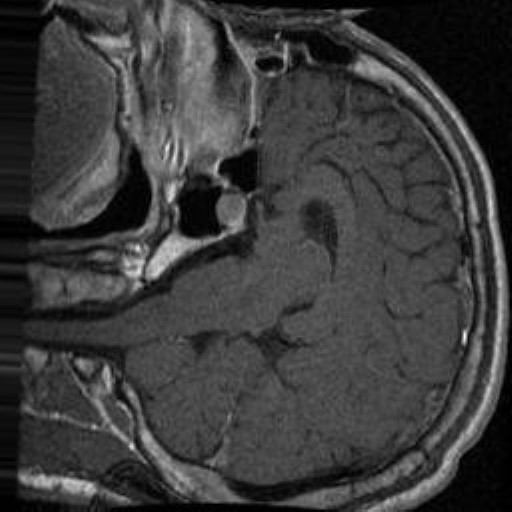
Label: brain_tumor